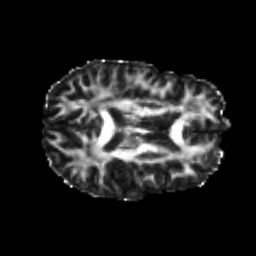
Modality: FA
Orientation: axial
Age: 24
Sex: male
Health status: healthy
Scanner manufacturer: philips
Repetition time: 7.475 s
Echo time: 0.08753 s